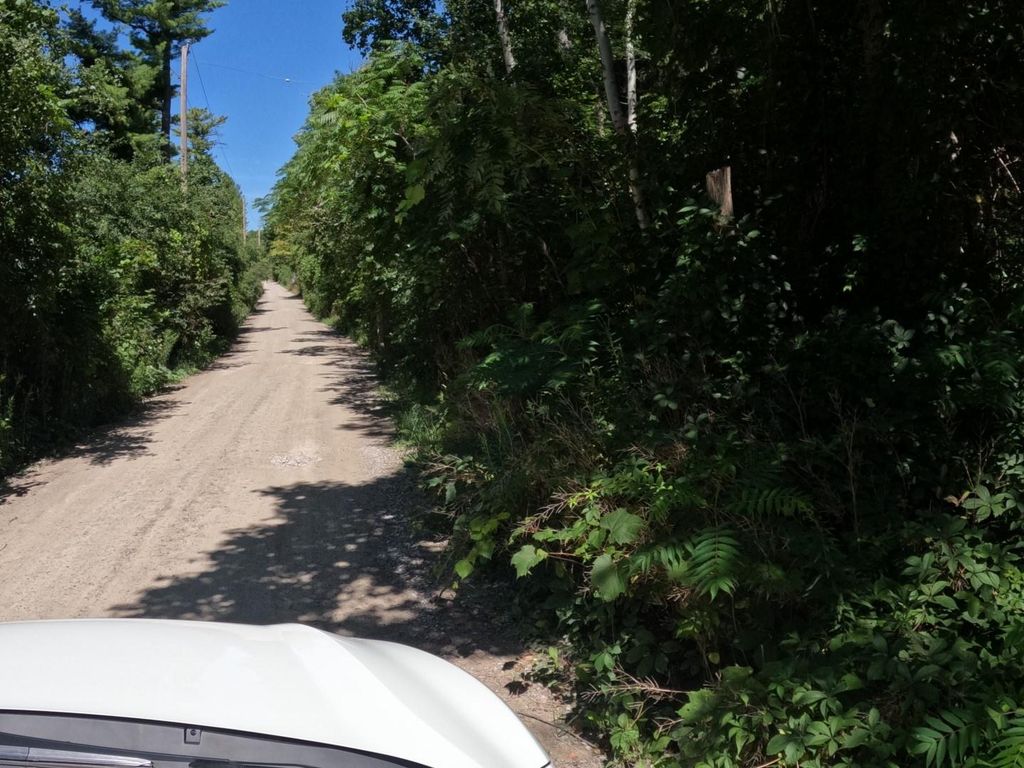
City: kitchener-waterloo